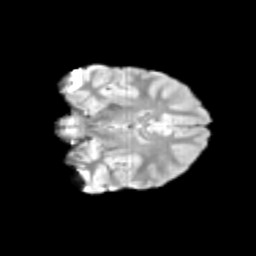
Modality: T2w
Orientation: coronal
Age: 11
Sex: male
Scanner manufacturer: siemens
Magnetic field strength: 3 T
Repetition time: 3.8 s
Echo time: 0.07 s